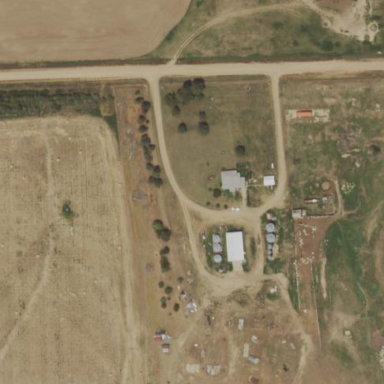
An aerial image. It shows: Farmyard area.